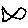
Label: fish